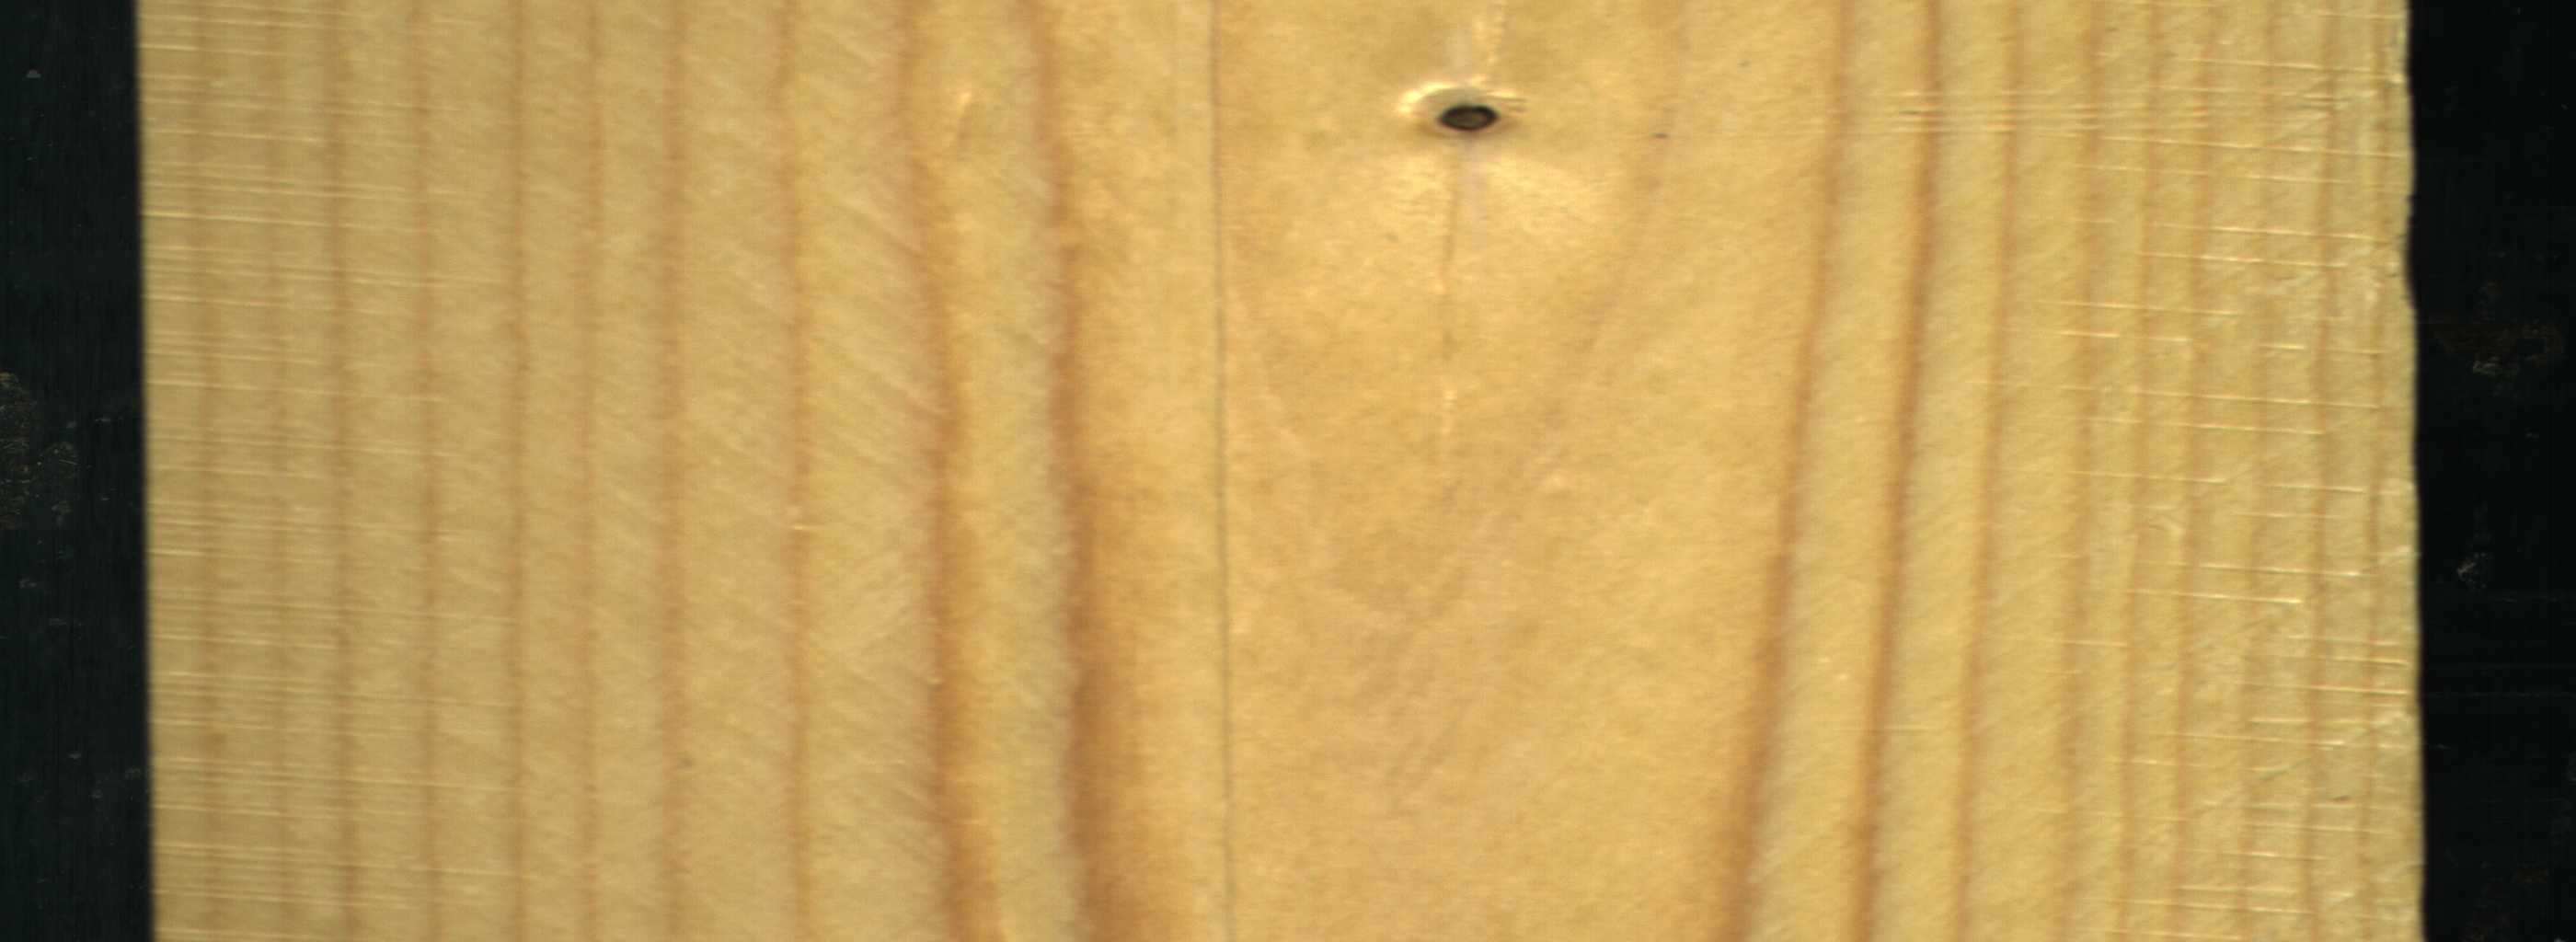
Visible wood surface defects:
Dead_Knot